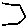
Label: hexagon